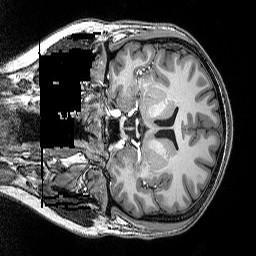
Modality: T1w
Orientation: coronal
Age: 19
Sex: female
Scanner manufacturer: siemens
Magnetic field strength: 3 T
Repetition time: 2.5 s
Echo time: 0.00343 s